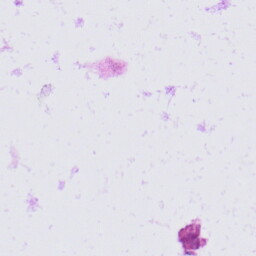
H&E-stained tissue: Skin